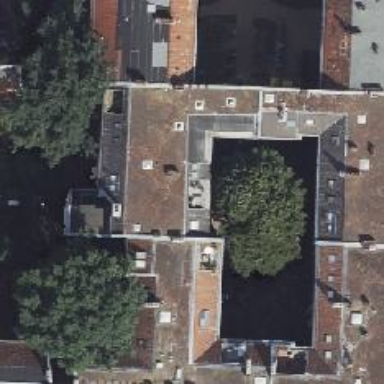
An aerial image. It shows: Urban tree with broadleaved semi-deciduous leaves.